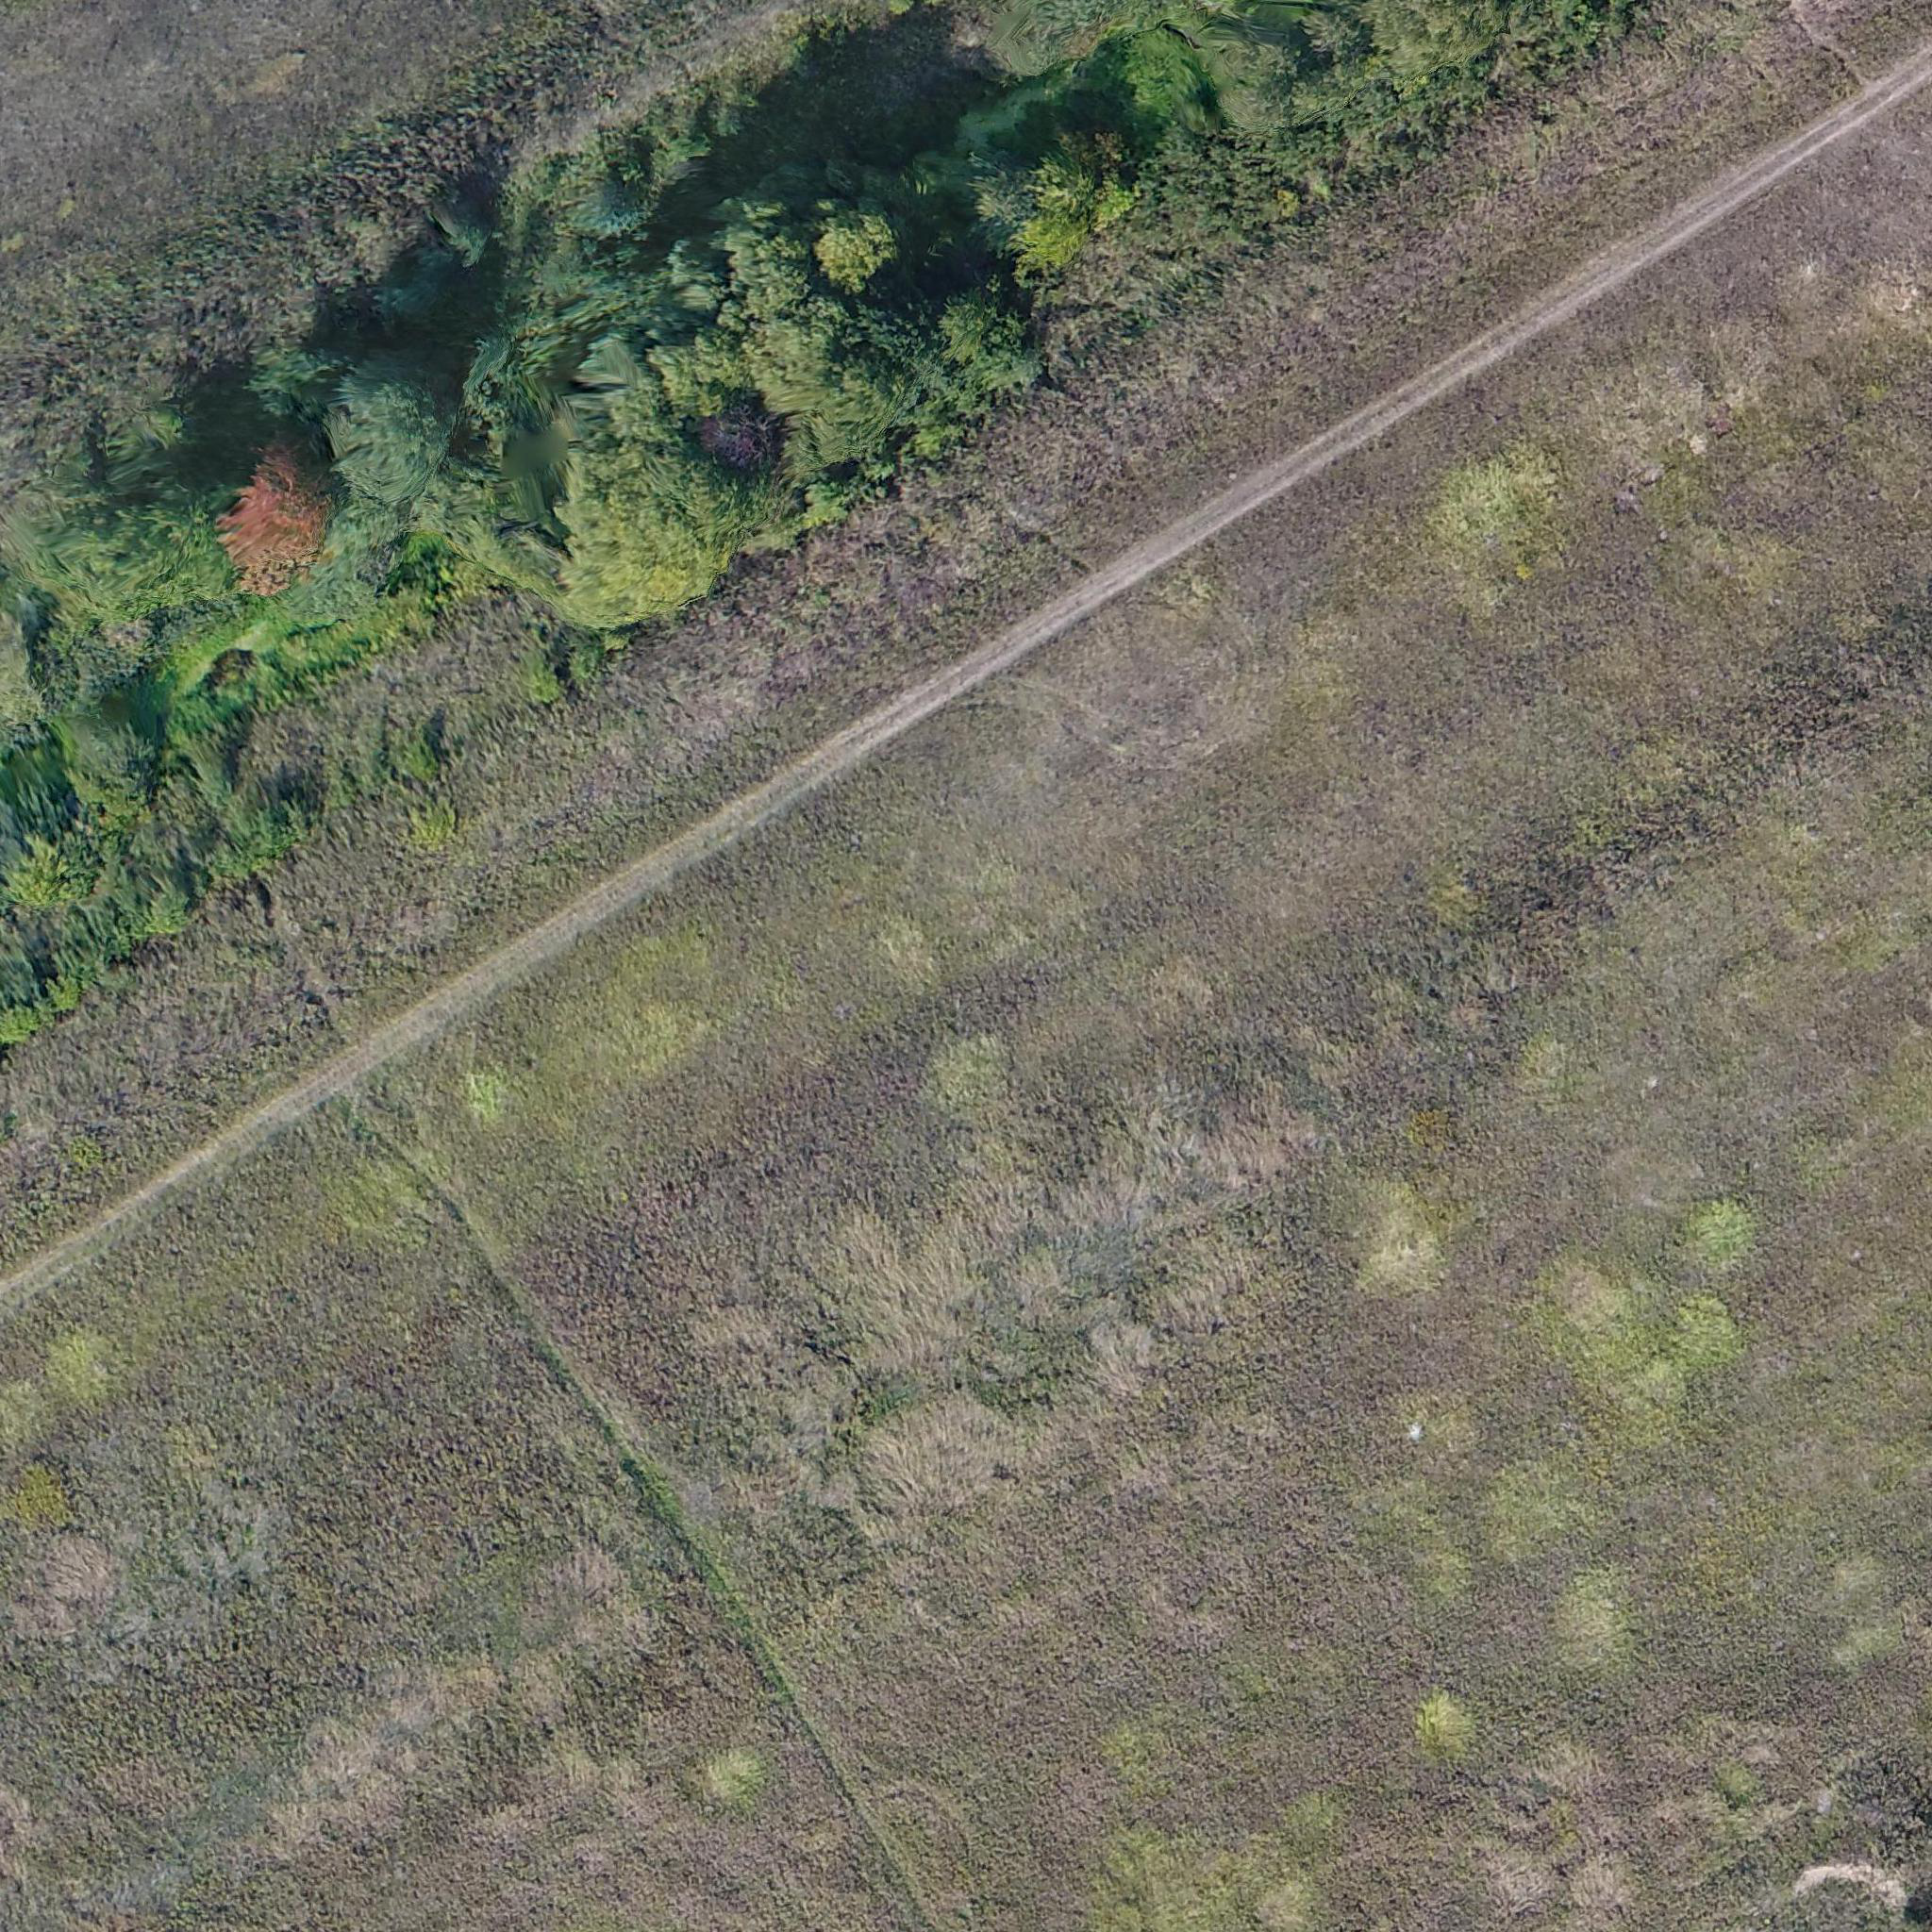
Biome: Sarmatic mixed forests